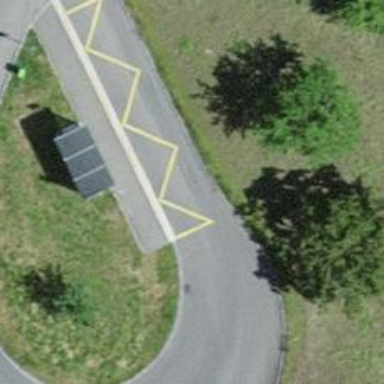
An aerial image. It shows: Bus stop with designated public transport stop position.